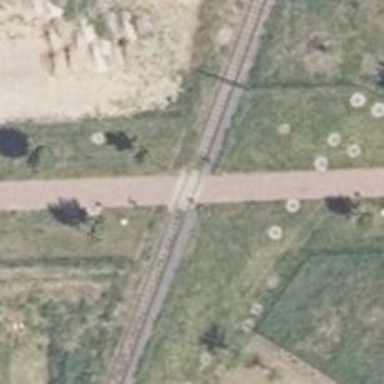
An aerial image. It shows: Railway crossing.